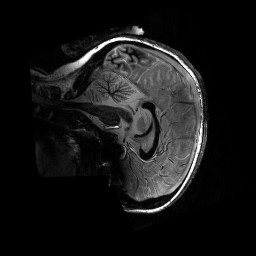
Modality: T1w
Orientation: sagittal
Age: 26
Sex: female
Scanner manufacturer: siemens
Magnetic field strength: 6.98 T
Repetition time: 4.5 s
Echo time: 0.00337 s